Field crop: tomato
Growth stage: 1
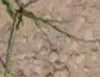
Species: cyperus